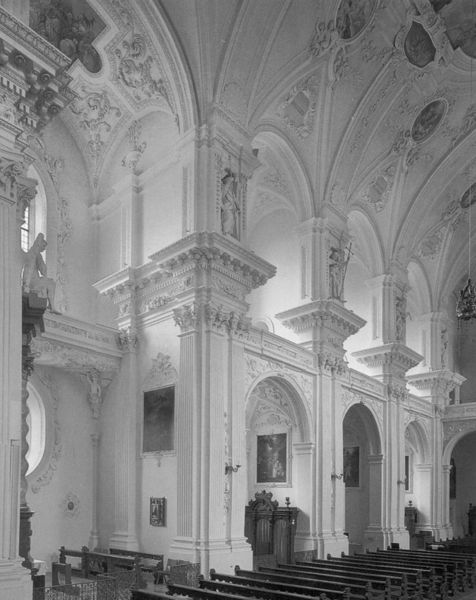
Titel: Wallfahrtskirche auf dem Schönenberg bei Ellwangen (Langhaus)
Künstler: Michael Thumb
Standort: Ellwangen (Jagst)
Institution: Wallfahrtskirche
Schlagwörter: gemälde, schatten, weiß, menschen, fenster, grau, hell, holz, licht, marmor, pfeiler, schwarz, stühle, säule, säulen, ornament, alt, kappen, wand, architektur, barock, stein, bild, holland, innenraum, kirche, sonne, figur, decke, klassizismus, rokoko, rund, skulptur, schiff, bilder, sitze, bogen, bank, empore, pilaster, saal, joche, gestühl, ornamente, verzierung, leuchter, stuck, hoch, tor, halle, foto, fotografie, photographie, bögen, eingang, nische, gewölbe, bayern, kreuz, religion, schwarzweiss, beten, gebet, zwickel, altar, arkaden, bänke, kapitelle, langhaus, photo, sims, skulpturen, statuen, bestuhlung, querhaus, wandaufriss, jesus, mauern, christlich, rundbögen, kapelle, gurt, verzierungen, christentum, beichte, verziehrung, nischen, michaelskirche, abseiten, hallenkirche, vierung, neugotik, chorgestühl, florale muster, sankt michael, beichtstuhl, innenaufnahme, kircche, sonnes, beichten, bildschmuck, ro, barockkirche, barocke wucht, läuchter, gewölbe die, seitenschiff